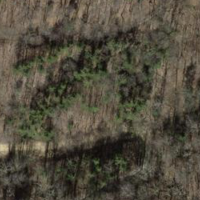
EUNIS habitat code: 41
Species observed at this site:
Alnus glutinosa